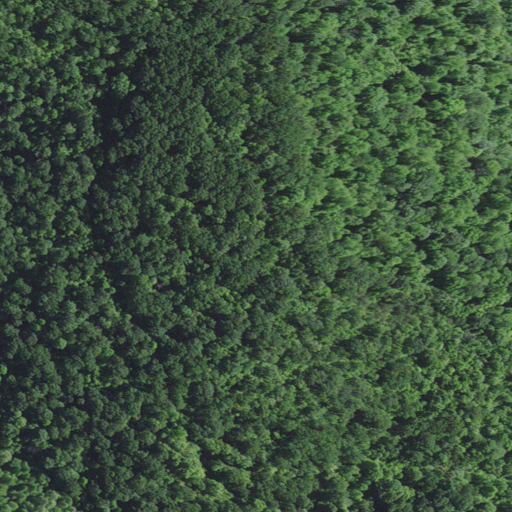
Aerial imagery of mountain in Kentucky named Bunch Mountain containing only deciduous forest